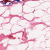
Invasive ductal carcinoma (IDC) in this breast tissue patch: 0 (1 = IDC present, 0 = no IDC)